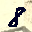
Label: 8